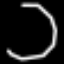
Label: octagon